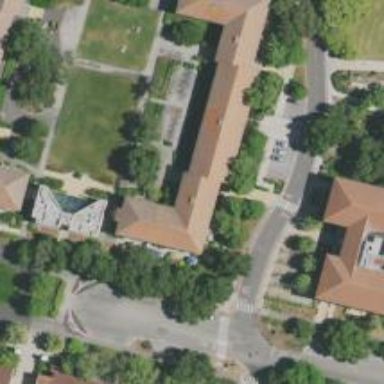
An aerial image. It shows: Dormitory building.